Question: My program adds files to a VB.NET solution. What I want is that the project, when files are added to it, is refreshes or prompted to refresh. Now what I am currently doing is unloading and reloading the project. This is fine, but I noticed that my newly added files are not included in the project, and I have to manually include them by clicking them.
How can I make my project add all files that are not included and refresh when new ones are added?
Thanks
My code to add.

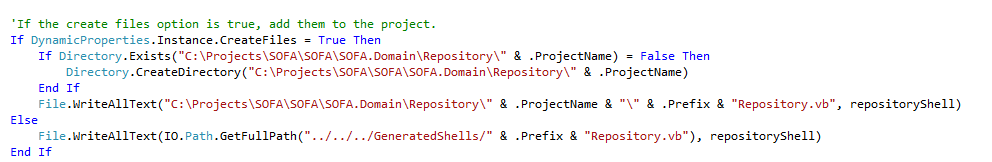
Answer: A lot of files can exist in folders and subfolders under the solution (sln file). not all of these files are required to participate in projects. each project file (vbproj / csproj) maintains the inventory of files in the project. you need to both place your files at appropriate places update the vbproj file appropriately.
As it happens, the vbproj files are not simple indexes, they are full blown build scripts. they have a pretty intricate file format (XML) and a convoluted semantics. Appending nodes in that file works fine if you follow the existing pattern. but i suggest you look up MSBUILD first.
Please note that if the project you are mutating programmatically, is open in visual studio, then there are strong chances of inconsistency. make sure the project is not open in any visual studio. programmatically altering the program itself (or the same project) is not advisable.